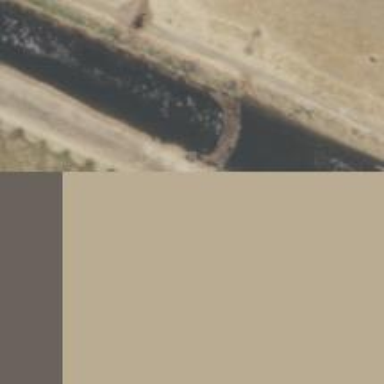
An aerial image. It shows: Weir in waterway.